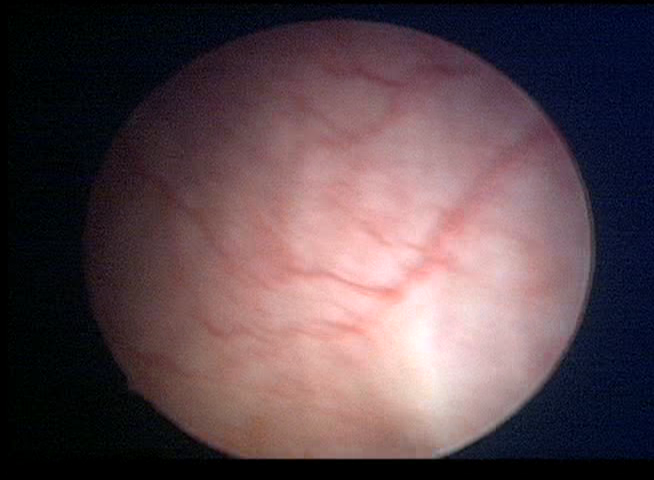
Modality: WLC
Class: Normal mucosa
Bladder cancer association: No